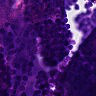
Metastatic tissue present: no